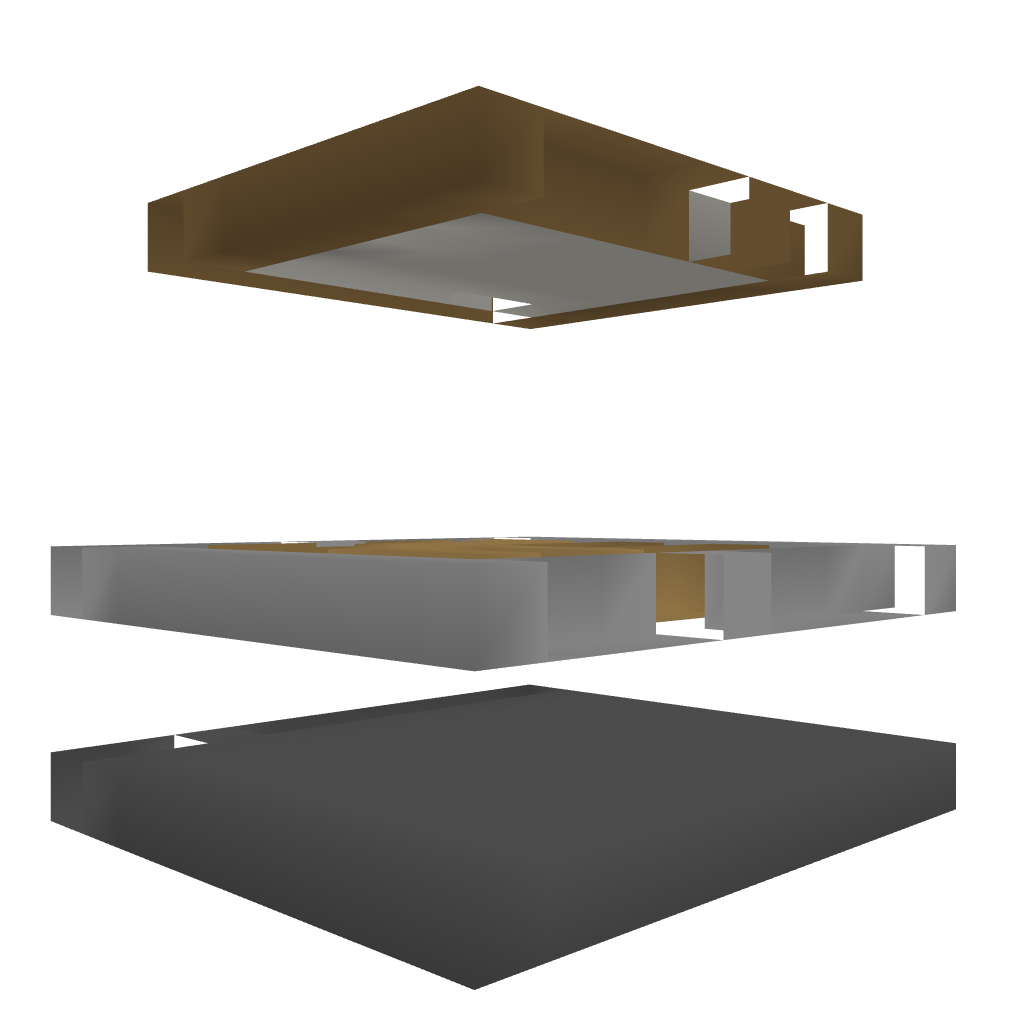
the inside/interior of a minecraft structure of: Open Cafe